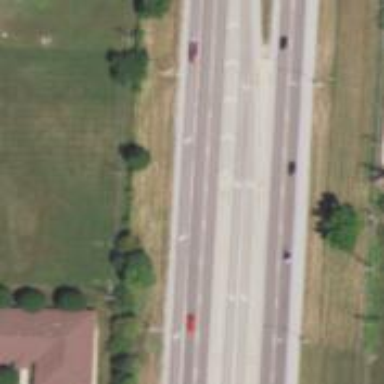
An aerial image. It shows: Road marking featuring gore chevron.